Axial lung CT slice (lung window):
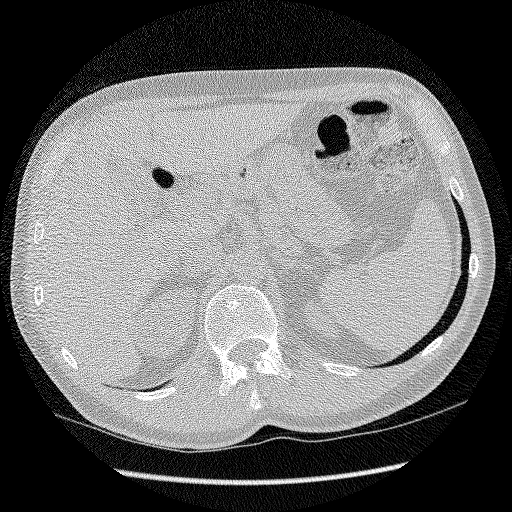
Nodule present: no